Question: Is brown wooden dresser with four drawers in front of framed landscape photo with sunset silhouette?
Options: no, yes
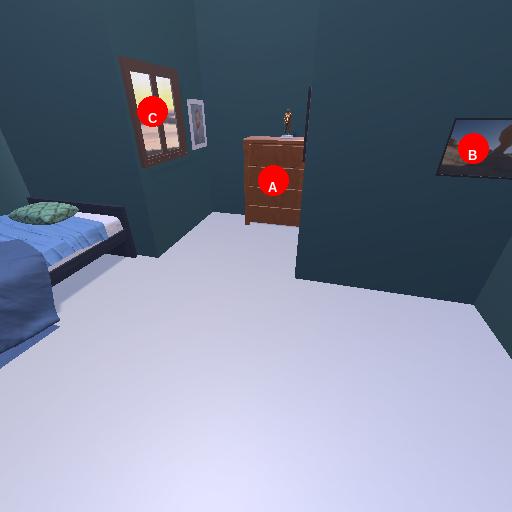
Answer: no